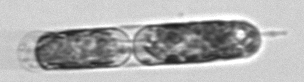
Label: Hemiaulus